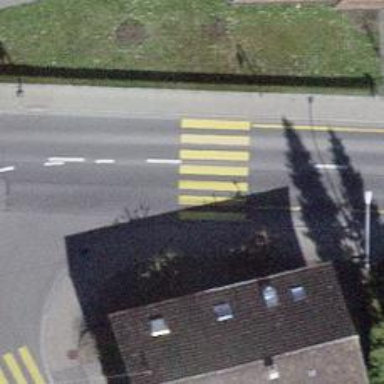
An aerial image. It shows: Uncontrolled zebra crossing on the road.